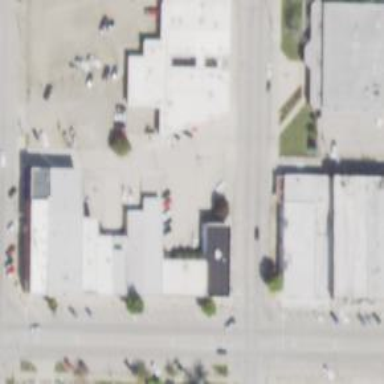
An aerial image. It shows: Alley classified as service road.